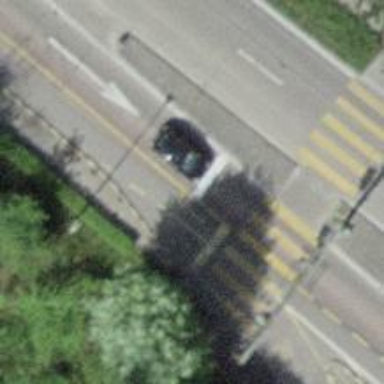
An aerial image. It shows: Road with traffic signals.